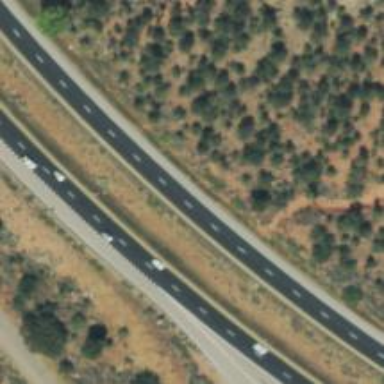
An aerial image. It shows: Asphalt road categorized as trunk highway with grade1 track type. The road runs alongside abandoned railway.